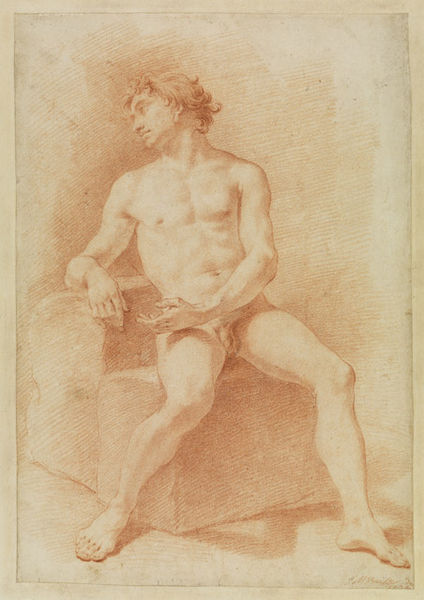
Titel: Männlicher Akt, sitzend
Künstler: Johann Martin Preißler
Standort: Karlsruhe
Institution: Staatliche Kunsthalle Karlsruhe
Schlagwörter: akt, dunkel, fuß, gemälde, gott, hand, haut, kopf, körper, mann, nackt, nackter, schatten, weiß, gelb, sitzen, braun, brust, finger, frisur, geste, haar, hell, hintergrund, kreide, licht, mund, nase, ohr, orange, profil, rücken, skizze, stuhl, zeichnung, blick, rot, tuch, hochformat, jung, wand, arm, arme, augen, blass, gesicht, mensch, rahmen, sockel, stein, steine, bildnis, hals, herr, hände, portrait, porträt, schauen, signatur, ferne, auge, figur, haare, pose, sessel, sitzend, blatt, frontal, kinn, locken, ohren, rechts, renaissance, rosa, schulter, skulptur, beine, schwanz, bein, füße, seitlich, papier, armlehne, lehne, sitz, haltung, studie, fels, aue, grafik, graphik, vergilbt, linien, ausdruck, bank, drehen, hocker, rand, schemel, sepia, langeweile, kraft, muskeln, büste, sitzt, stufe, stufen, nabel, bauch, junge, nachdenklich, wange, bauchnabel, brustwarze, brustwarzen, ellenbogen, erotisch, geschlecht, knie, liegend, oberschenkel, schenkel, zehen, aufstützen, denkend, oberkörper, geneigt, striche, abgewandt, muskulös, barfuss, penis, antike, denken, links, bub, kohle, nackig, torso, fus, druck, druckgraphik, schraffur, radierung, stich, seite, schraffiert, bleistift, gestik, schritt, gespreizt, entwurf, ganzkörper, sitzfigur, darstellung, kurz, karton, entspannt, jüngling, selbstportrait, junger mann, leib, quader, männlich, sehnsucht, angewinkelt, antik, muskel, zeus, griechisch, aufgestützt, rötlich, abgewendet, heiliger, apoll, block, kupferstich, ackt, sexy, athlet, rötel, auflehnen, tragik, bitten, michelangelo, zeichnng, belvedere, hoden, lieen, glied, bartlos, gelehnt, athletisch, fragen, sessl, skzze, mackt, handhaltung, rötelzeichnung, sitzender akt, blcik, pimmel, männerkörper, männlicher akt, orane, lörper, aktzeichnung, aktzeichung, blick zur seite, kupfertsich, nasr, sockeö, mänlcih, kusnt, denke, bauchnaben, rakt, rmann, pprofil, zeichnumg, zur seite gewandt, geschelcht, längsschraffur, rötelstift, entwurf#, piortrait, rötelskizze, blocl, stdie, gvegfve, blick seitlich, hochformat#, schraffr, rötelzeichung, nakter, zeichnung #